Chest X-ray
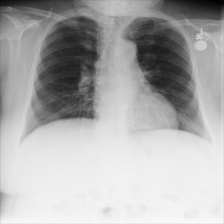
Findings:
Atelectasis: negative
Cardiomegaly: negative
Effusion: negative
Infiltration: negative
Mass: negative
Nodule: negative
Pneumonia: negative
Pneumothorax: negative
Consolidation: negative
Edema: negative
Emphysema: negative
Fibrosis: negative
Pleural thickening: negative
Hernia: negative